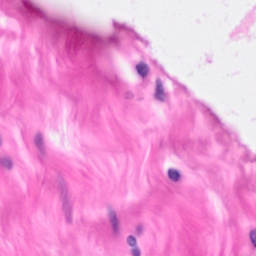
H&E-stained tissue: Breast